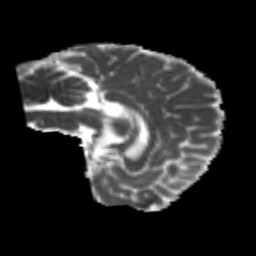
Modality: MD
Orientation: sagittal
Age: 22
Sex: female
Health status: healthy
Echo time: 0.074 s